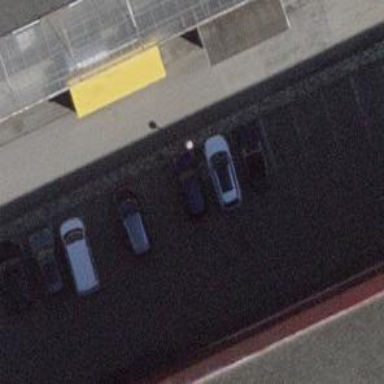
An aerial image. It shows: Parking area with surface.